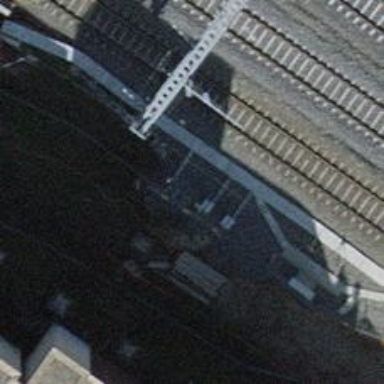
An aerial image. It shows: Railway buffer stop.